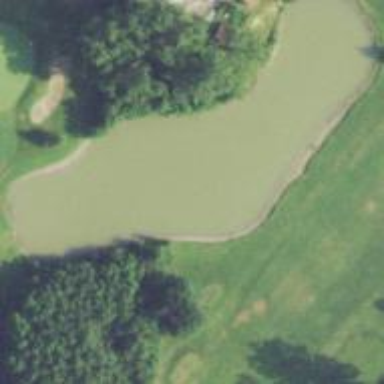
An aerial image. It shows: Picturesque scene of golf course with lateral water hazard.